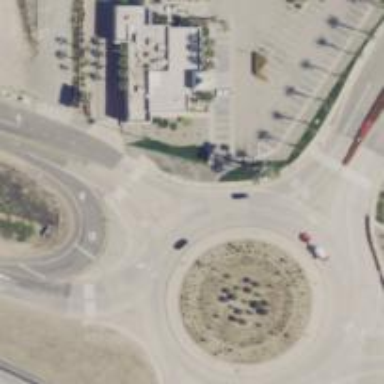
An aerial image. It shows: Secondary road around roundabout.